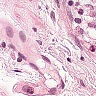
Metastatic tissue present: no